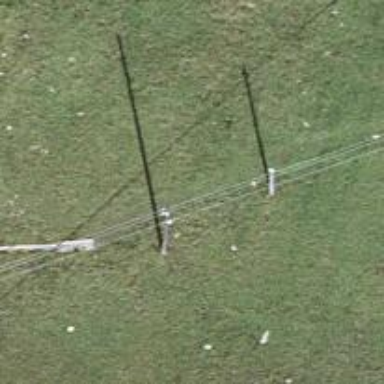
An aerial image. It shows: Power pole.